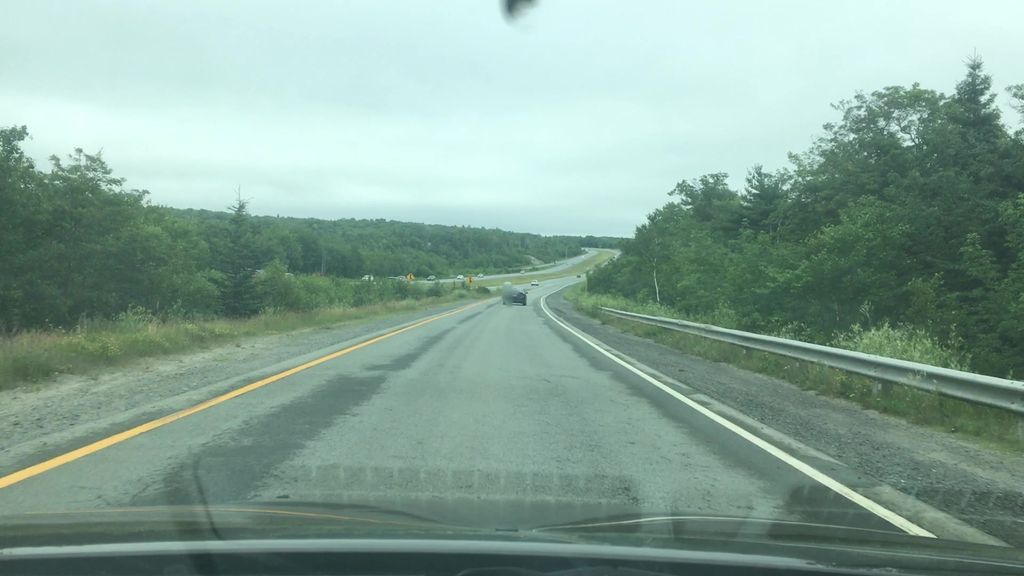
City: halifax